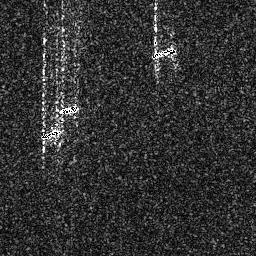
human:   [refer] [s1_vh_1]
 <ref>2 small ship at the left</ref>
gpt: <box>[[21, 39, 31, 44, 0]], [[14, 49, 24, 54, 0]]</box>